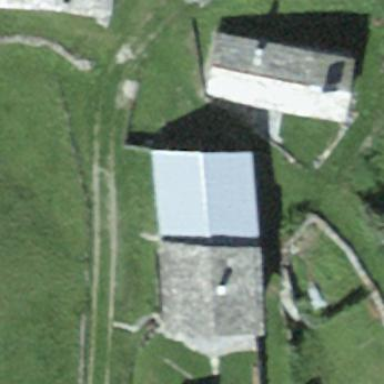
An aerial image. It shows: Stable building with gabled roof oriented across.